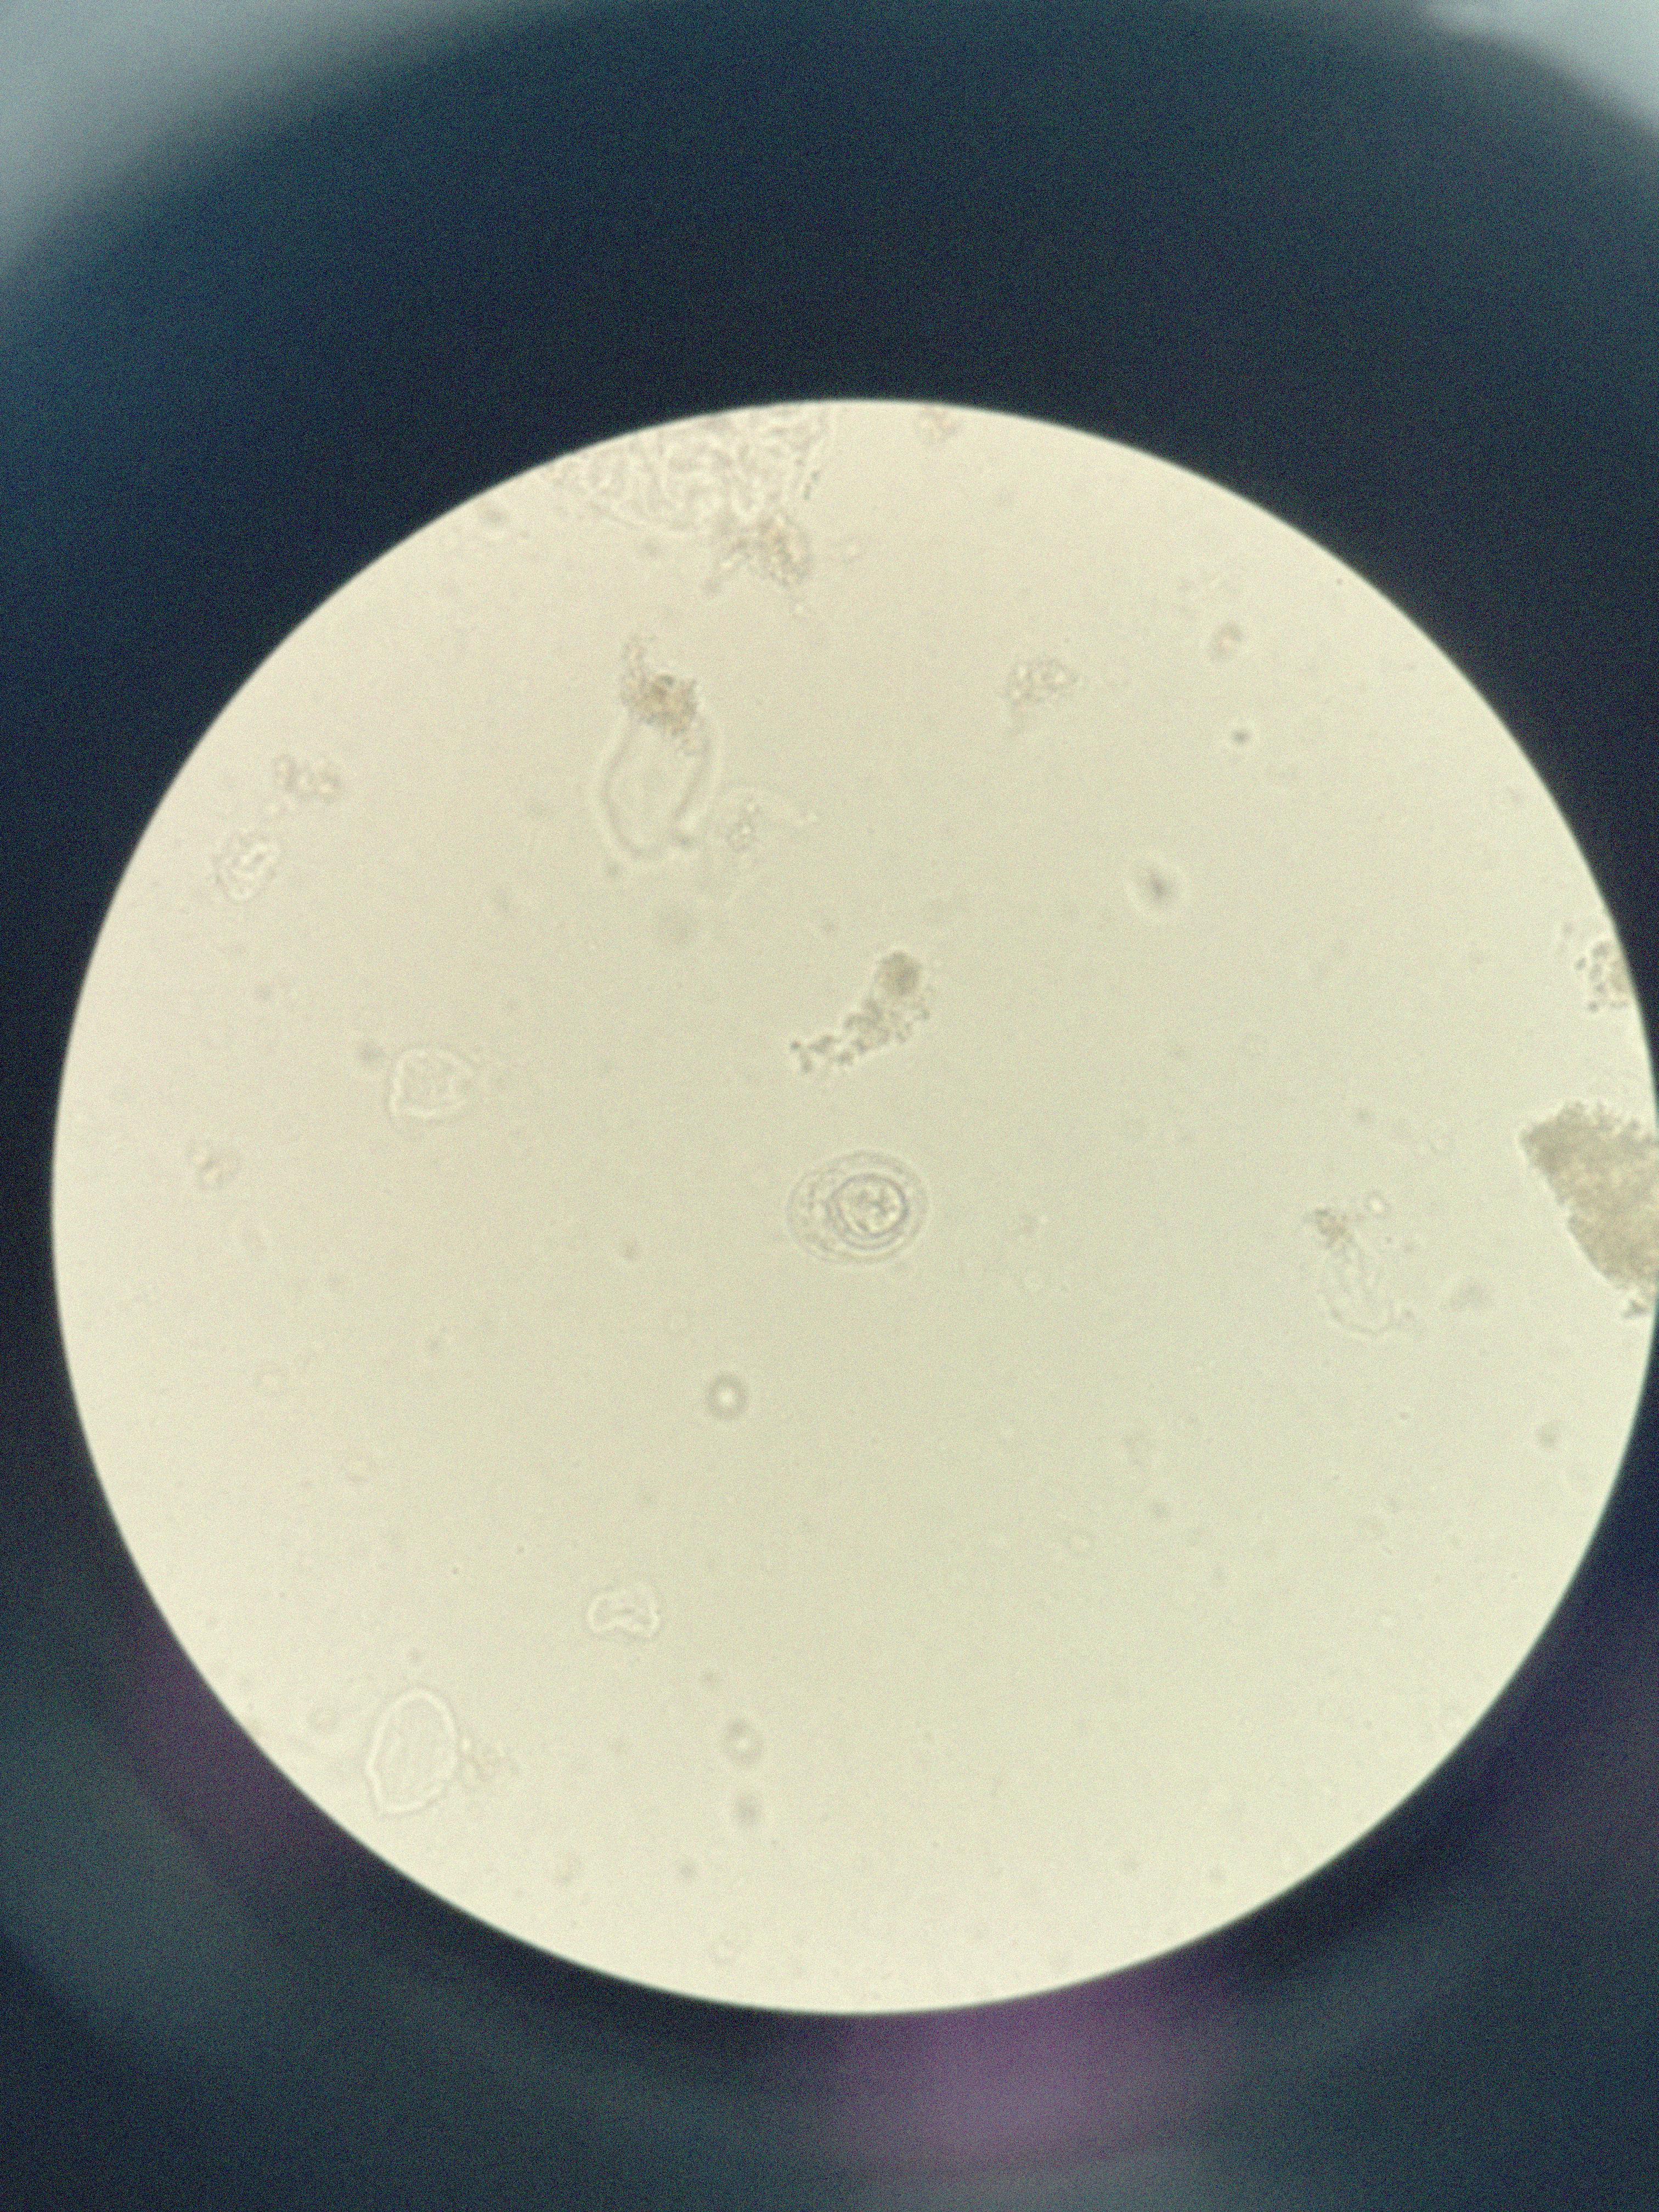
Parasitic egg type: Hymenolepis nana